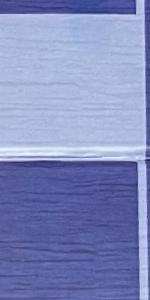
Label: Empty